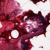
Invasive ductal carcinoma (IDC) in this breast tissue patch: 0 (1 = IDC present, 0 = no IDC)